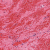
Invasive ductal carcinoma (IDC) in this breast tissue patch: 0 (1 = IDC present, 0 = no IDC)